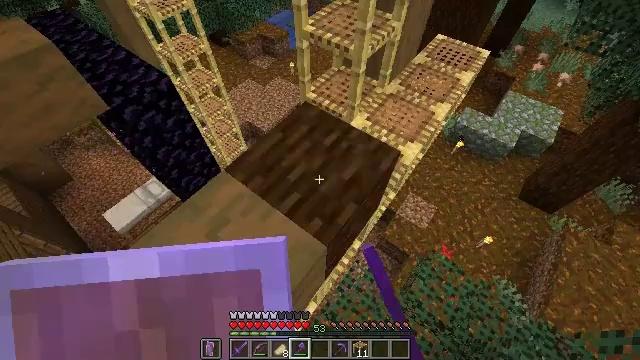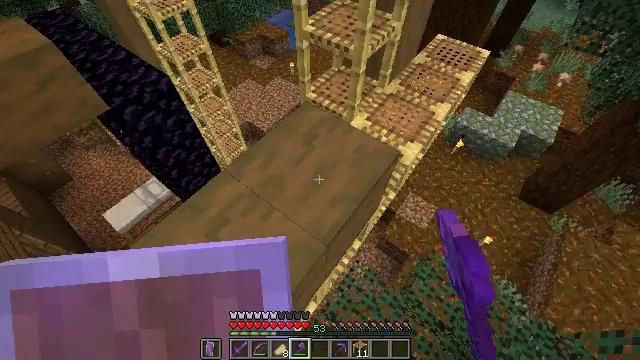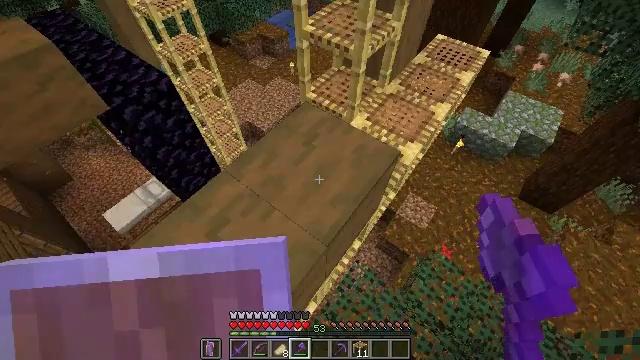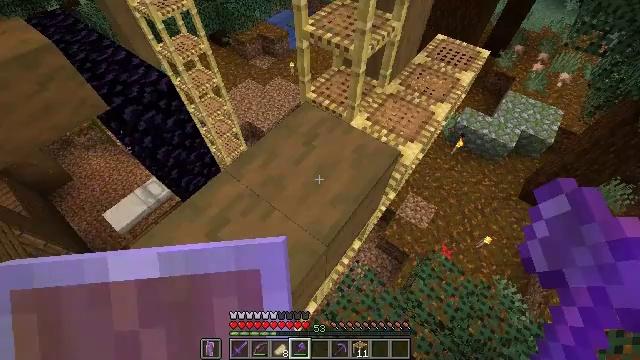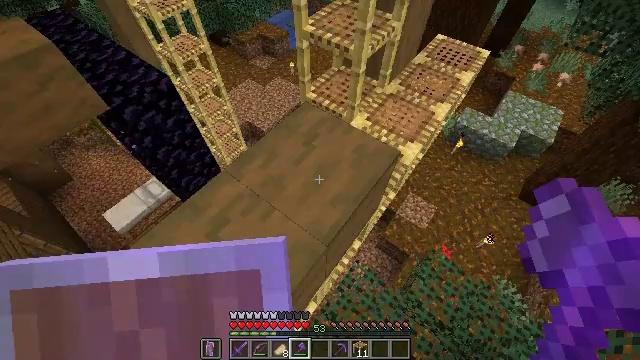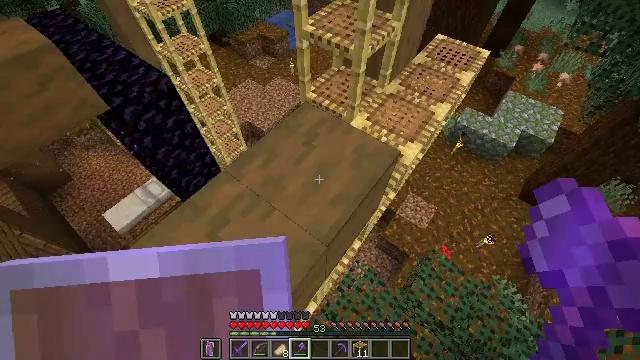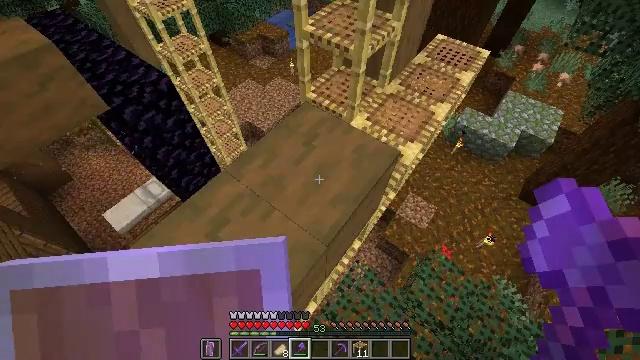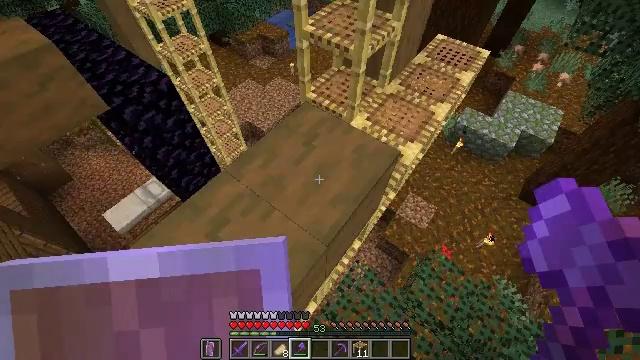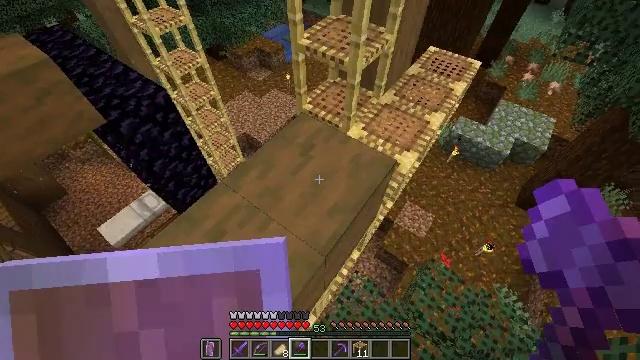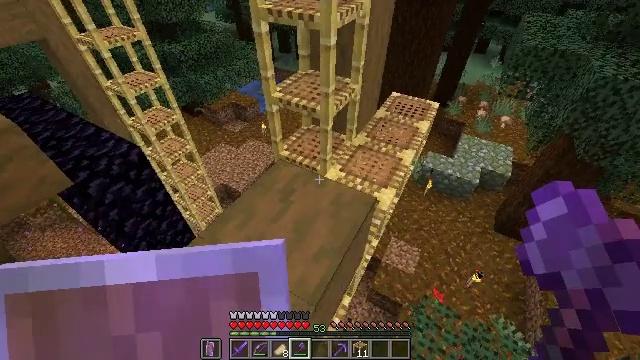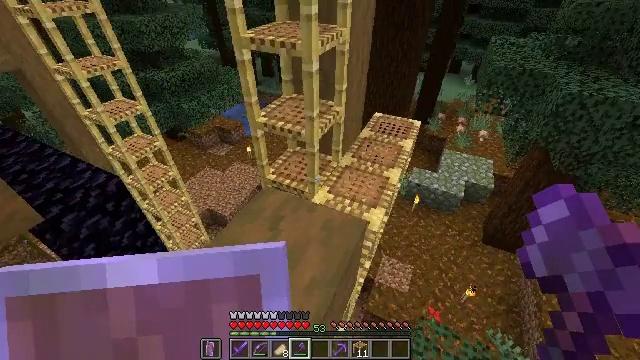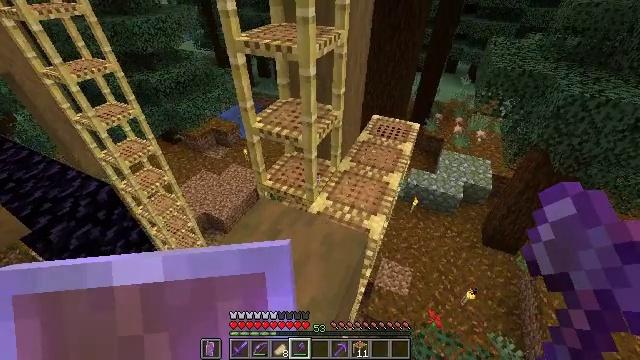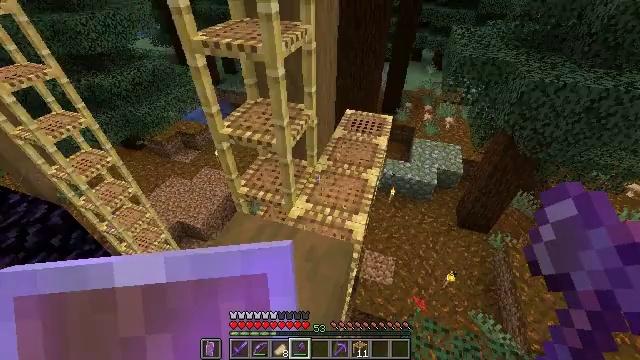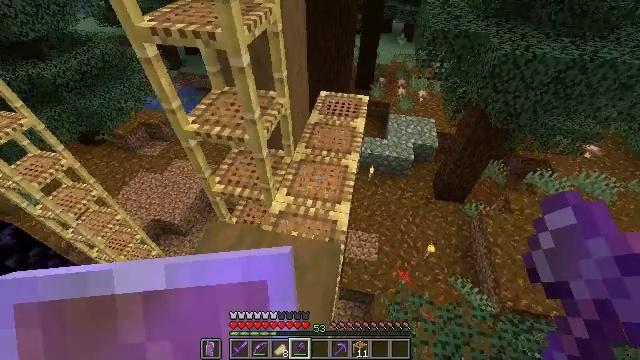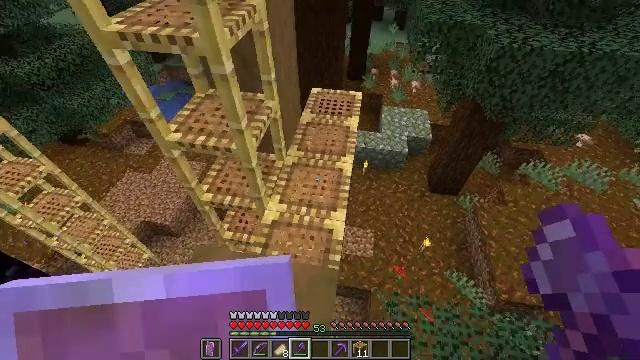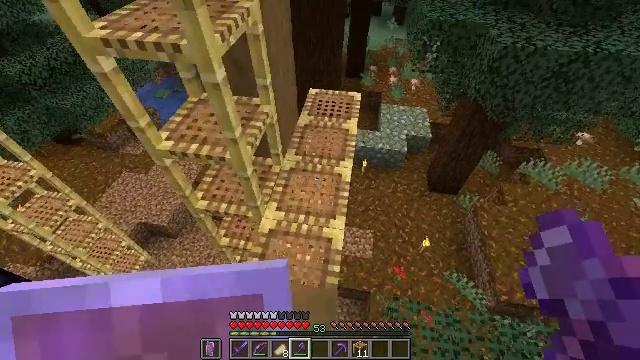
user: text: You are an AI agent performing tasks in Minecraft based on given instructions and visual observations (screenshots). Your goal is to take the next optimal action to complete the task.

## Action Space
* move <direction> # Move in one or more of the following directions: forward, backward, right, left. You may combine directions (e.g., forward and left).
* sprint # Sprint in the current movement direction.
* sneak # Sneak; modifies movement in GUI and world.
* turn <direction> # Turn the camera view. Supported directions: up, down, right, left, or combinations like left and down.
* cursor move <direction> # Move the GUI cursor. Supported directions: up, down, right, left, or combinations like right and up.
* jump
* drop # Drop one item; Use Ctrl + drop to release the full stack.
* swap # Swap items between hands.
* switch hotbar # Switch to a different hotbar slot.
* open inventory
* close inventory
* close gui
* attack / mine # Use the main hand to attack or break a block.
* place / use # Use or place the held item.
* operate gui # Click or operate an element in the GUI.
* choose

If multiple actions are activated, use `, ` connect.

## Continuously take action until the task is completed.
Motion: motion action
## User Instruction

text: Collect spruce leaves for landscaping.
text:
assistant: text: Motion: no_op
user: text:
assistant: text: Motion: no_op
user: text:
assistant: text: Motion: no_op
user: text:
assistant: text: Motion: no_op
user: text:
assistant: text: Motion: no_op
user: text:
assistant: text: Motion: no_op
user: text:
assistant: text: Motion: no_op
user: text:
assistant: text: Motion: turn right and up
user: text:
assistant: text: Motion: turn right and up
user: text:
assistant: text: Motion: move forward, turn right and up
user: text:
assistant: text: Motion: move forward
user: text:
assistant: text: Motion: move forward, turn right and down
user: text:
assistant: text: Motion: move forward, turn right and down
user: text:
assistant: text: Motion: move forward, turn right and down
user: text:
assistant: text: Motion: move forward
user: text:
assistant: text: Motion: move forward, turn down
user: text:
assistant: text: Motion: move forward, turn down
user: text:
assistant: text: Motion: no_op
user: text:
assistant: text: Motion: no_op
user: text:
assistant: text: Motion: no_op
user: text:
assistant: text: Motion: no_op
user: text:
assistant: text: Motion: no_op
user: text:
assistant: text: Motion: no_op
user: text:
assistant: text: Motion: no_op
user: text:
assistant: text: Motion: no_op
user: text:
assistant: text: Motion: turn up
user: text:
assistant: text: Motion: turn up
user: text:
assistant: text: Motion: turn left and up
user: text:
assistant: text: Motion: turn up
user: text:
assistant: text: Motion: no_op